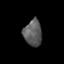
Tissue: skin
Cell type: Endothelial cells
Senescence score: 0.7441
Nuclear area (px): 465
Mean DAPI intensity: 91.802